Question: for whom using QTP(Quick Test Professional) do anyone of you face this issue on data table upon savin script on QC(Quality Center).
When you try to edit "DataTable" message box says that "locked cells cannot modified" displays.
kindly see the attached snapshot.
your help and support is highly appreciated.
Thanks,
Manaysah
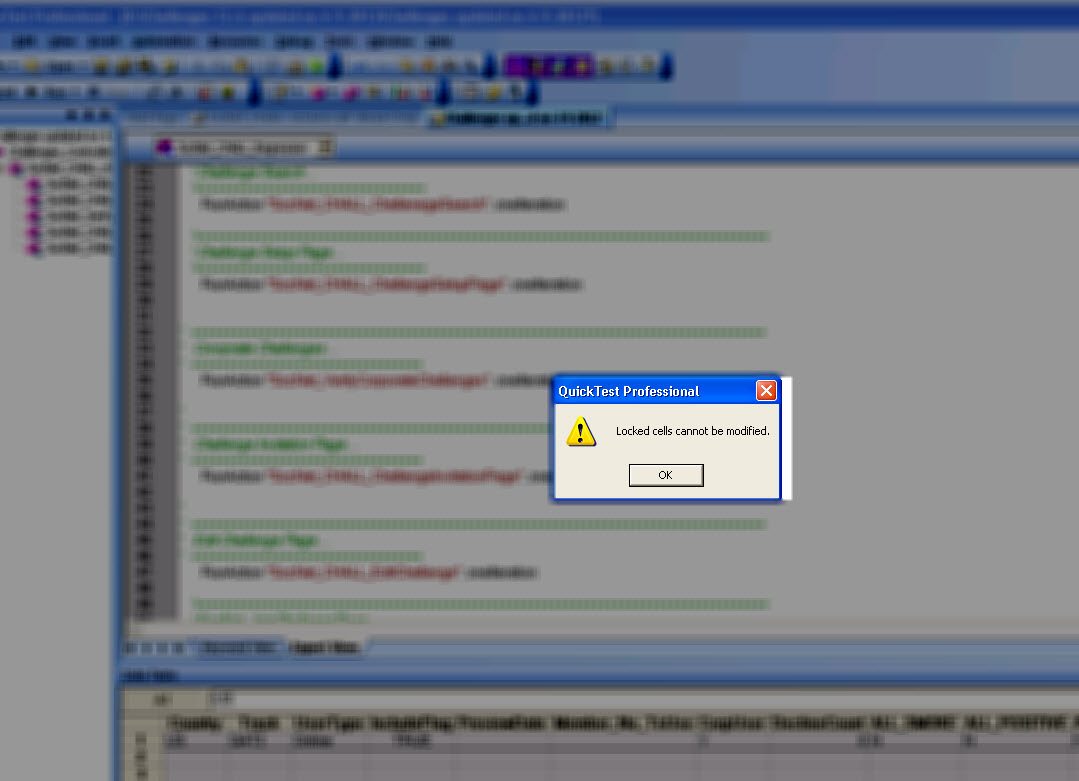
Answer: I have found that the following procedure corrects this problem:
1. Open the test in QTP
2. Check it out
3. Right-click the datatable
4. Select File > Export...
5. Browse to the location where you want to save the export file
6. Enter a file name for the export file
7. Click Save
8. Right-click the datatable
9. Select File > Import
10. Browse to the location where you saved the export file
11. Select the export file
12. Click OK
Datatable should now be unlocked.